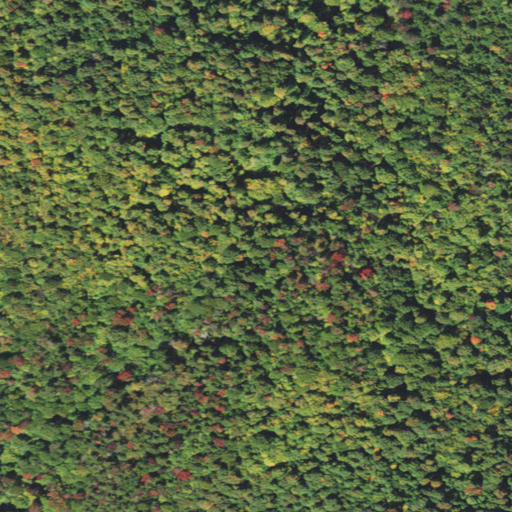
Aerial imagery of gap in Vermont named Buzzell Gap containing deciduous forest and mixed forest